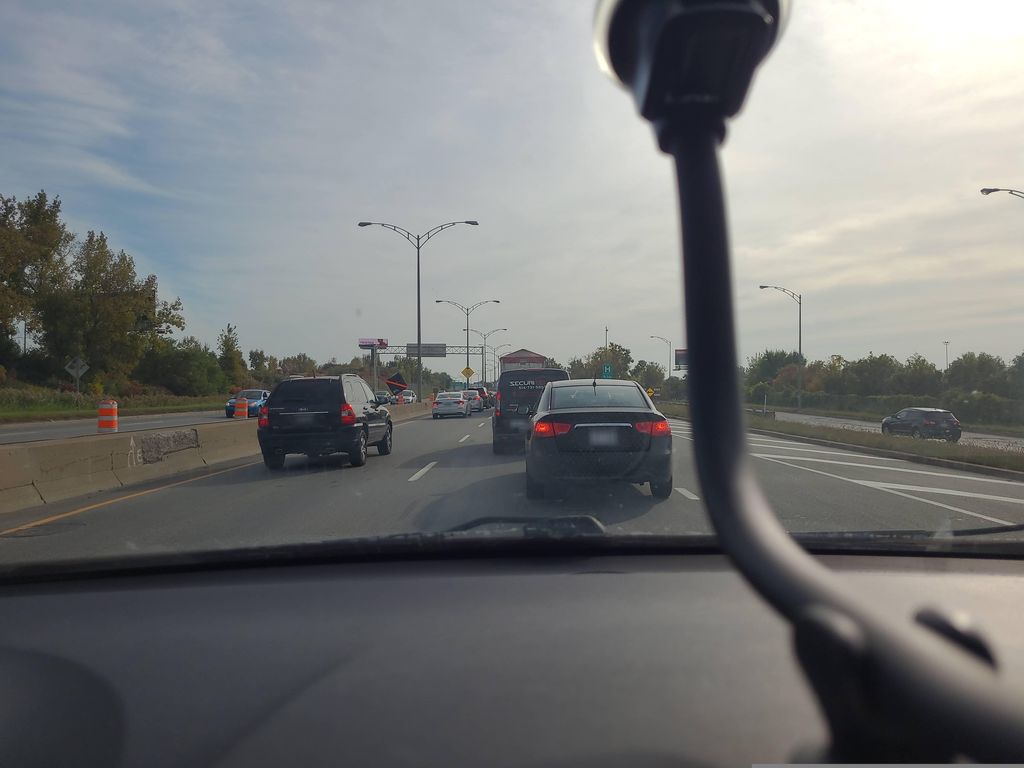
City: montreal